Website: crate-barrel
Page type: account-selection
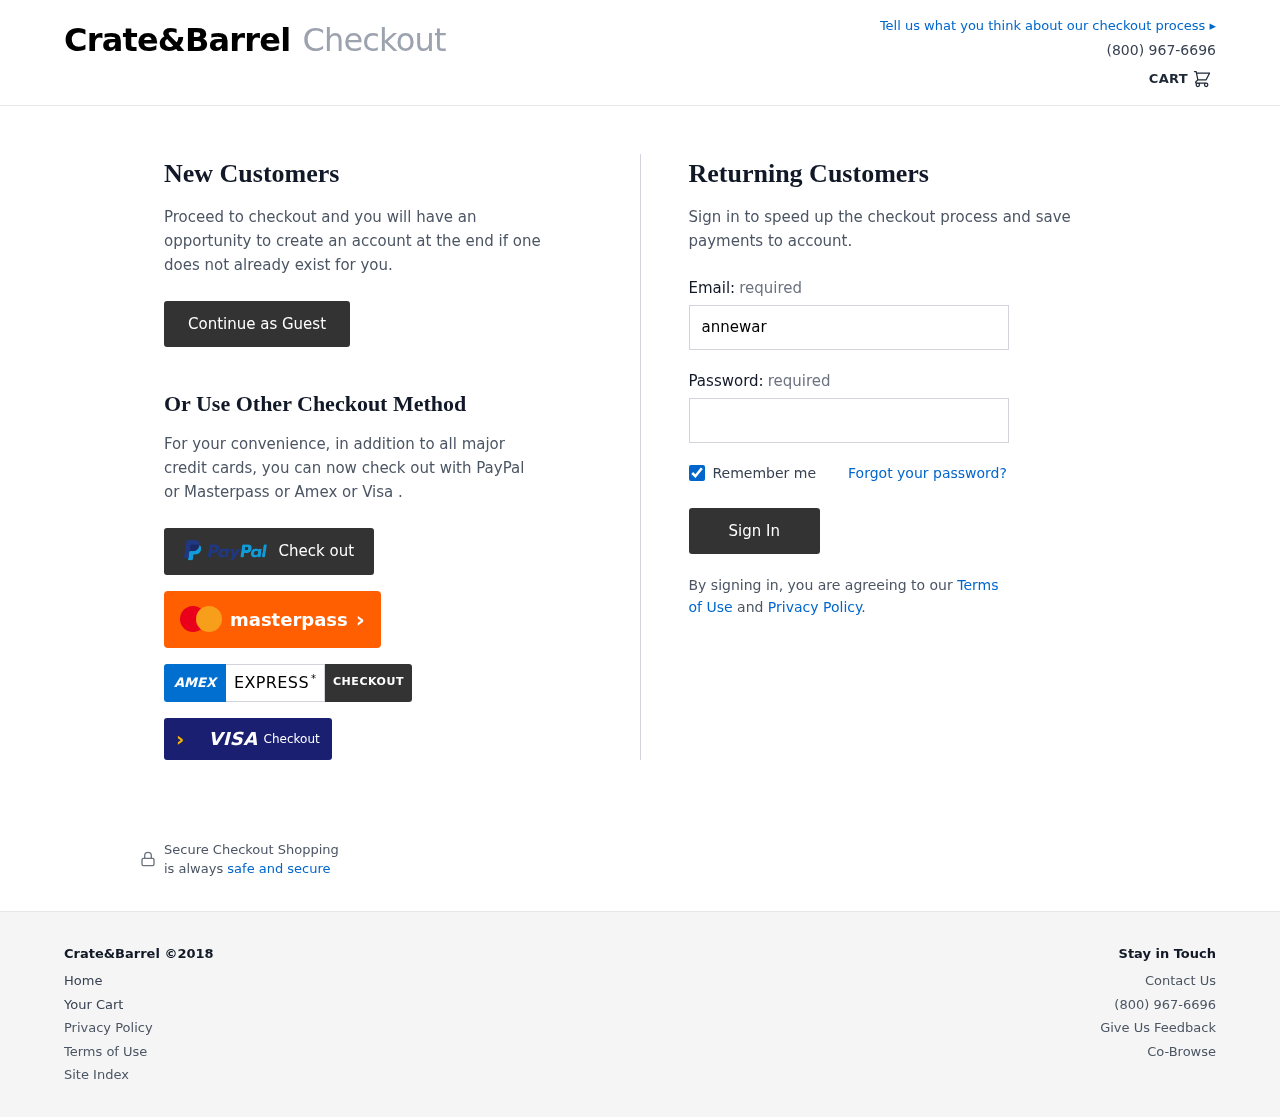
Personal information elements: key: PII_LOGIN_USERNAME
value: anneware71